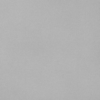
Label: dusty